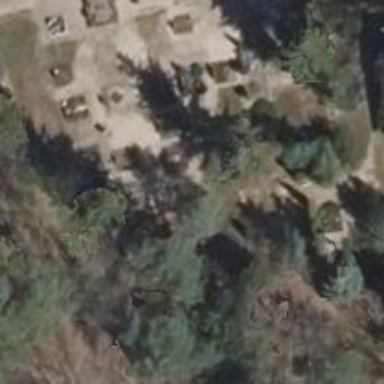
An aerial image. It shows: Cemetery.